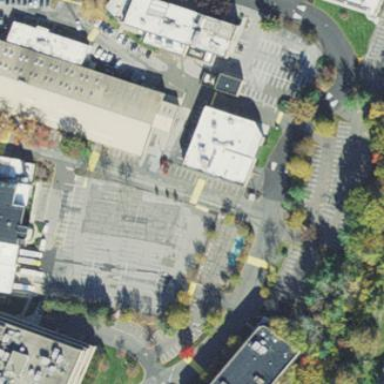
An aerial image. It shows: Parking area with surface.